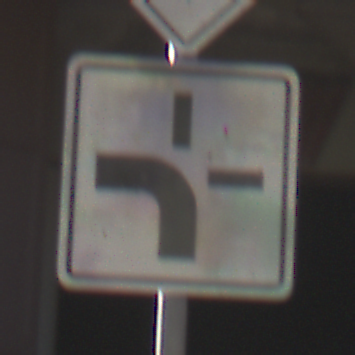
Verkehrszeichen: VerlaufVorfahrtsstrasse1
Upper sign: Vorfahrtsstrasse
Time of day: MorningAfternoon
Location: Outdoor (Special)
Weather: PartlyCloudy
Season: NotSpecified
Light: Natural